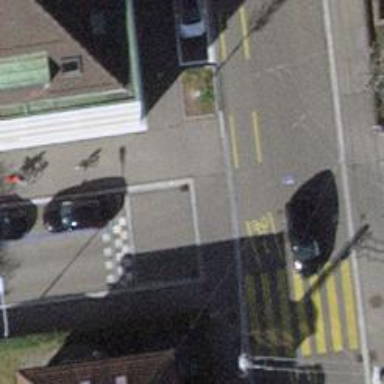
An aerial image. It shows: Unmarked crossing with traffic calming table on the road.